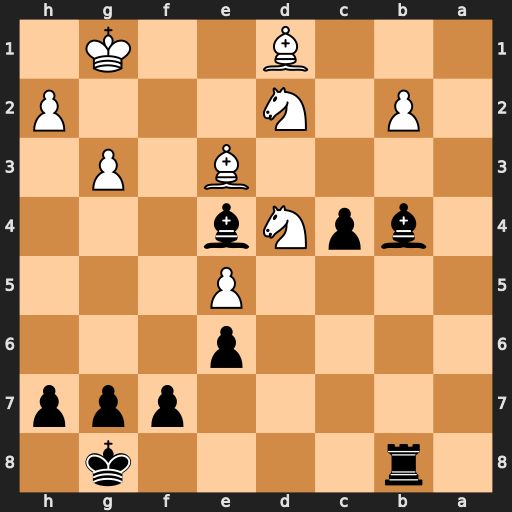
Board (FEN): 1r4k1/5ppp/4p3/4P3/1bpNb3/4B1P1/1P1N3P/3B2K1
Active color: b
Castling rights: -
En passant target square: -
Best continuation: Bxd2 Bxd2 Rxb2